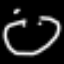
Label: bed